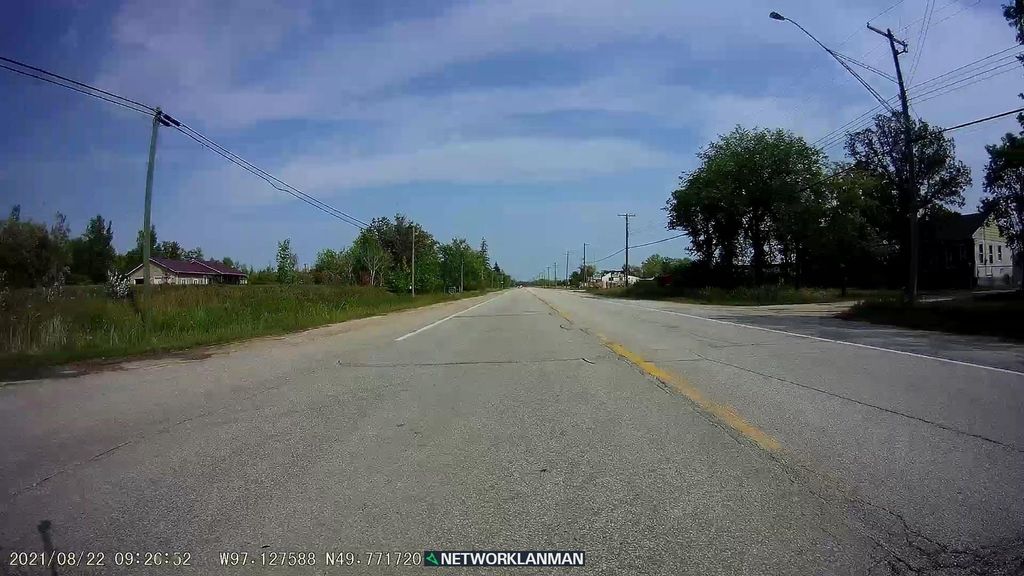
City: winnipeg